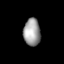
Tissue: lung
Cell type: T cells
Senescence score: 0.5749
Nuclear area (px): 451
Mean DAPI intensity: 157.725